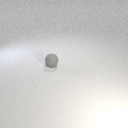
small gray rubber sphere